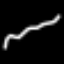
Label: squiggle